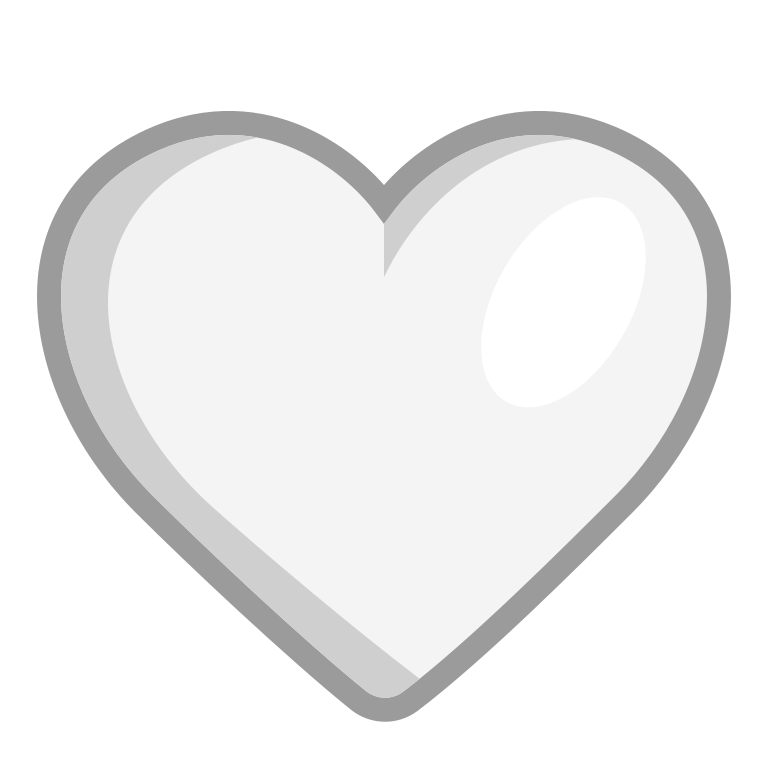
white heart flat